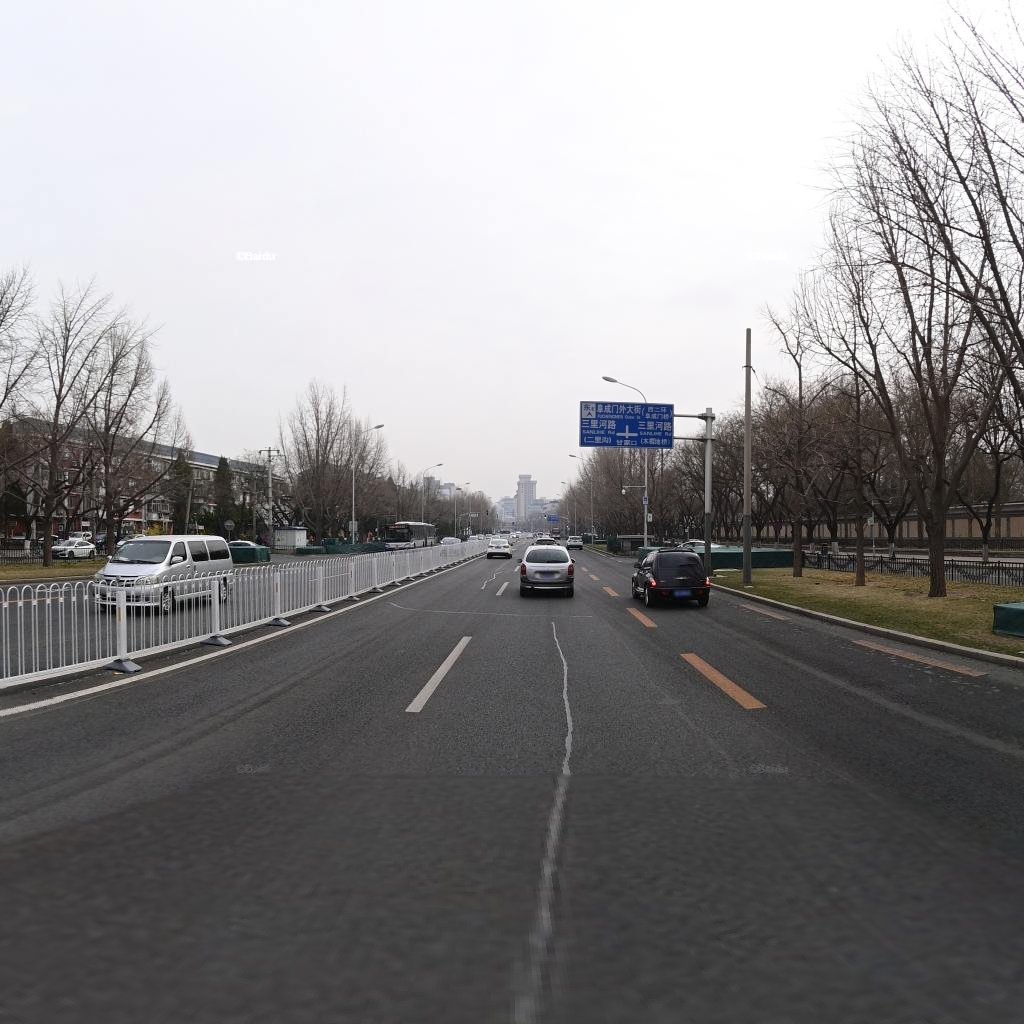
Region: Haidian
Road damage annotations: longitudinal patch, longitudinal patch, transverse patch